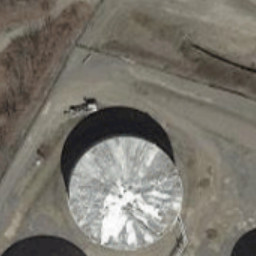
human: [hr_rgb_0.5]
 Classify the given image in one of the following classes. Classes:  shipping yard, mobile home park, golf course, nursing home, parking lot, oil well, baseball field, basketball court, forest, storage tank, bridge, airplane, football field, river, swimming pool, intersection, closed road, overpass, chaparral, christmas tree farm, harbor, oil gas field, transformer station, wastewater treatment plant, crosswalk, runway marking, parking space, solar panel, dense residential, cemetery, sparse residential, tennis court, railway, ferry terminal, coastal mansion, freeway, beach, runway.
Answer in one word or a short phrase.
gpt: storage tank